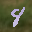
Label: 8